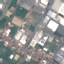
Label: Industrial